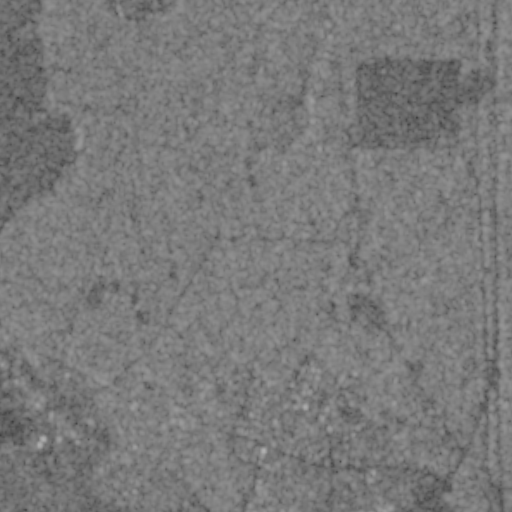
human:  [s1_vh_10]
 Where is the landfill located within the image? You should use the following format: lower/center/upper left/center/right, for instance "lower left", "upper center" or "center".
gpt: The landfill is located in the upper center of the image.
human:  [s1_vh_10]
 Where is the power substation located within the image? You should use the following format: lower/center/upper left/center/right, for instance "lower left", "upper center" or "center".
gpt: The power substation is located in the lower right of the image.
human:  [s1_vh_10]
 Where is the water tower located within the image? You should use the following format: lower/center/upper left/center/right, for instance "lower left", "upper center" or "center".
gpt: The water tower is located in the lower center of the image.
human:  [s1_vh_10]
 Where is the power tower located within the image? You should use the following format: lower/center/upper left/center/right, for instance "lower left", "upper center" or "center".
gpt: There is no power tower in the image.

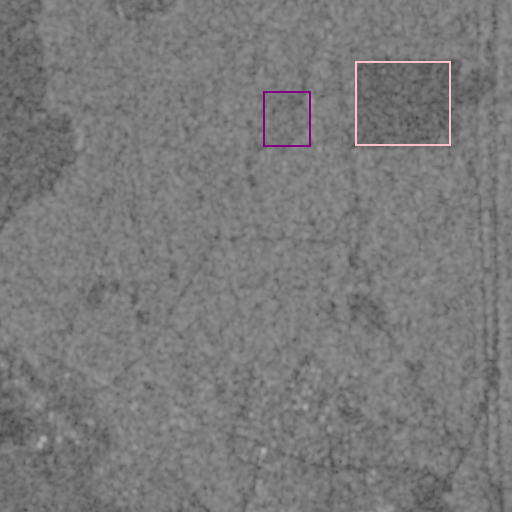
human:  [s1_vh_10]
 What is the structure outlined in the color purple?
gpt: The structure outlined in purple is a landfill.
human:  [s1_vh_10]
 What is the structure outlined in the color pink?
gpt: The structure outlined in pink is a park.
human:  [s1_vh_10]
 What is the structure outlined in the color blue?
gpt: There is no blue outline.